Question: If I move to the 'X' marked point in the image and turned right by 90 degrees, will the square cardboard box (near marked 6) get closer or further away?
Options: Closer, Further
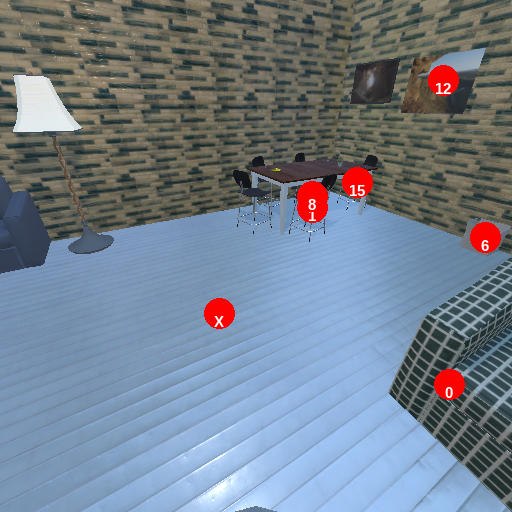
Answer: Closer